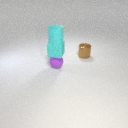
small cyan rubber cube below small cyan rubber cylinder